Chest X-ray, AP view. Patient: 56 years old, sex F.
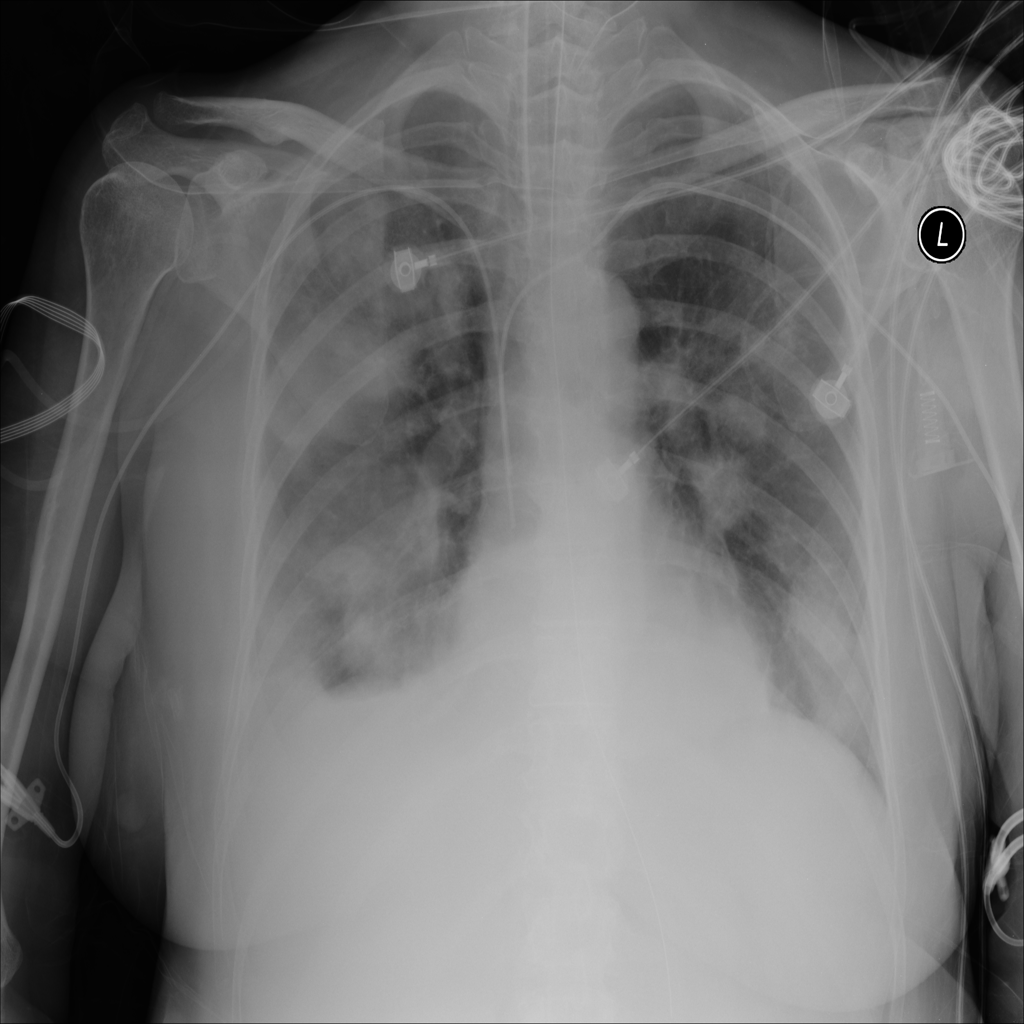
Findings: Infiltration